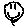
Label: smiley face